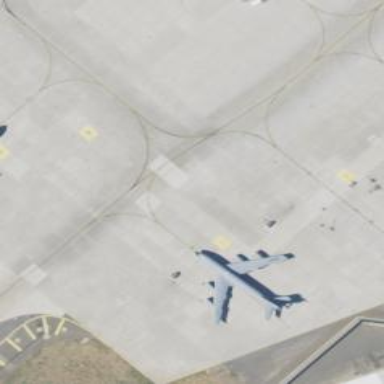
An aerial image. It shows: View of taxiway at the airport.